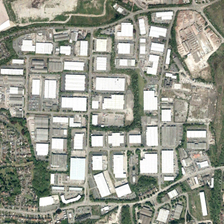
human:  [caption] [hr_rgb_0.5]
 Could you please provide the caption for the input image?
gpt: a large number of green lawns are planted near the plant .

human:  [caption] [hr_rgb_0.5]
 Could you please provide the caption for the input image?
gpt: a large number of green lawns are planted near the plant .

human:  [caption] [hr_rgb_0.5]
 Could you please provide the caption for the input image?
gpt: these large white roof houses are factory buildings .

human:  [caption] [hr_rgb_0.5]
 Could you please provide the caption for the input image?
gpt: these large white roof houses are factory buildings .

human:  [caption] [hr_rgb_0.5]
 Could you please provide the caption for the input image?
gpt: these large white roof houses are factory buildings .